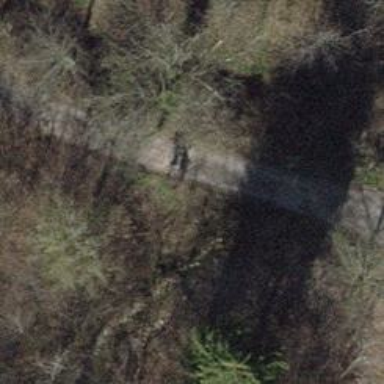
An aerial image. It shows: Track road with pebblestone surface on bridge with grade2 tracktype.